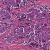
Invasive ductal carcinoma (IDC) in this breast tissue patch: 1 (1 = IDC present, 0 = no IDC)